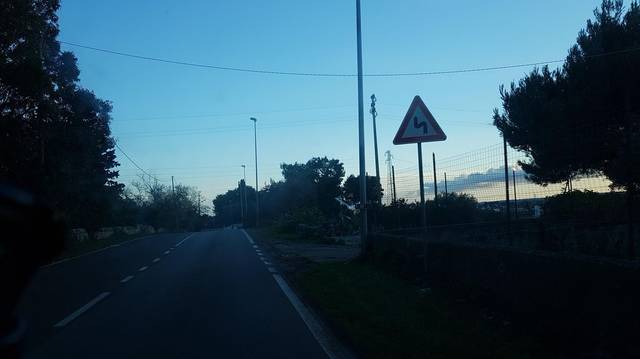
Region: Italy
Coordinates: 40.715, 17.584